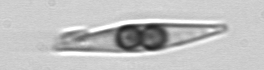
Label: Pleurosigma